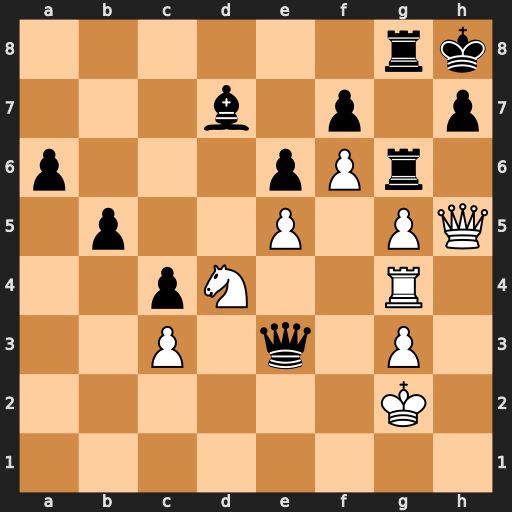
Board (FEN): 6rk/3b1p1p/p3pPr1/1p2P1PQ/2pN2R1/2P1q1P1/6K1/8
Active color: w
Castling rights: -
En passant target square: -
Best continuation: Qxh7+ Kxh7 Rh4+ Rh6 Rxh6#